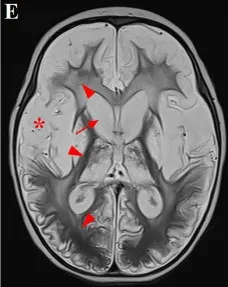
Radiographic evaluation of the PAS, tracheobronchial abnormalities, and neurological lesions through CT and MRI scans. Axial T1-weighted, T2-weighted, and T2-FLAIR brain MRI, respectively, displaying symmetrical signal abnormalities throughout the gray matter, white matter, and deep nuclei (red arrowhead), and extensive cortical necrosis (red asterisk), cerebrum atrophy and ventriculomegaly (red arrow). PAS, pulmonary artery sling; CTA, computed tomography angiography; LPA, left pulmonary artery; RPA, right pulmonary artery; RMB, right main bronchus; FLAIR, fluid attenuated inversion recovery.
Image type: radiology (mri)